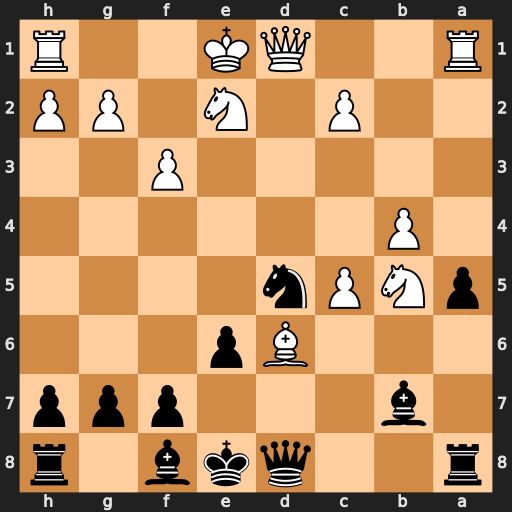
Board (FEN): r2qkb1r/1b3ppp/3Bp3/pNPn4/1P6/5P2/2P1N1PP/R2QK2R
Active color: b
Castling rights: KQkq
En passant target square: -
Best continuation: Qh4+ Bg3 Qxb4+